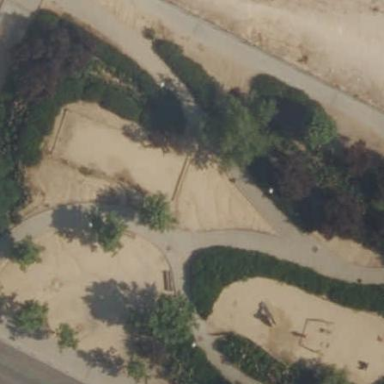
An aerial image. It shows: Park.